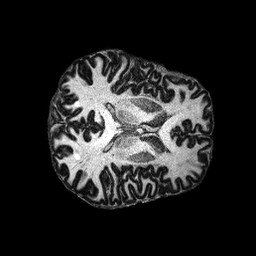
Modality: MP2RAGE
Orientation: axial